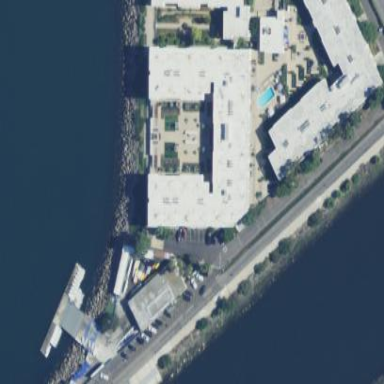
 specifically designated for residential use."